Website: apple
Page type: account-dashboard
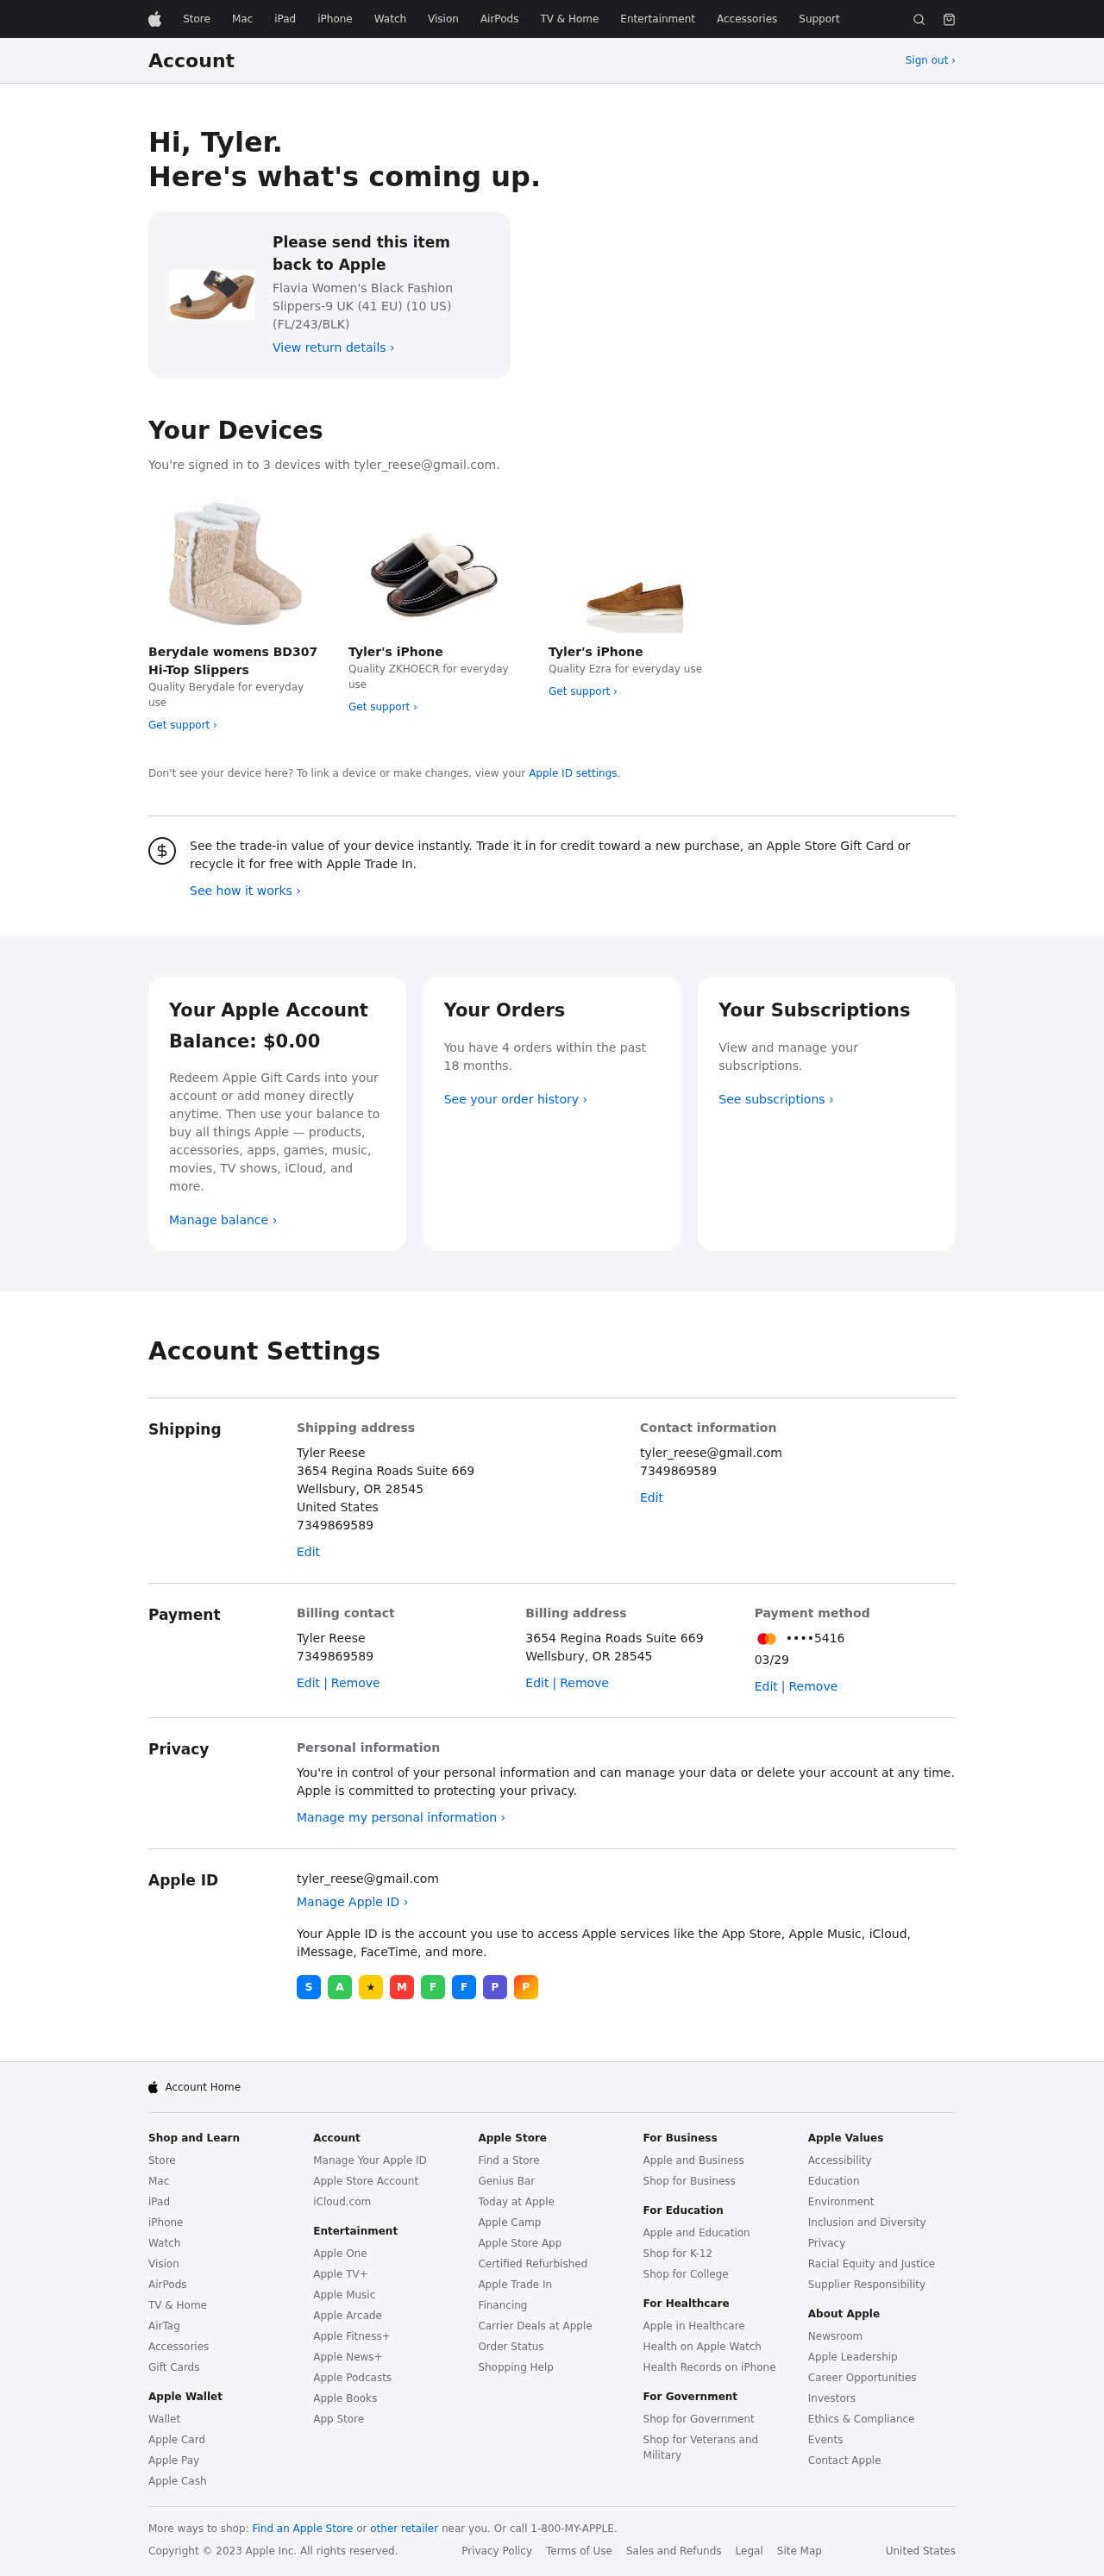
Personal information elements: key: PII_CITY_STATE_ZIP
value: Wellsbury, OR 28545
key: PII_EMAIL
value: tyler_reese@gmail.com
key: PII_FIRSTNAME
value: Tyler
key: PII_FULLNAME
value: Tyler Reese
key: PII_PHONE
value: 7349869589
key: PII_STREET
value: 3654 Regina Roads Suite 669
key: PII_EMAIL2
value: tyler_reese@gmail.com
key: PII_EMAIL3
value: tyler_reese@gmail.com
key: PII_PHONE_LINE
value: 9589
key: PII_PHONE_SUFFIX
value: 9589
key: PII_PHONE2
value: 7349869589
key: PII_PHONE3
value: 7349869589
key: PII_PHONE_NUMERIC
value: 7349869589
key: PII_PHONE_LINE_NUMERIC
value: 9589
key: PII_PHONE_SUFFIX_NUMERIC
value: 9589
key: PII_PHONE2_NUMERIC
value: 7349869589
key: PII_PHONE3_NUMERIC
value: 7349869589
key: PII_PHONE_DIGITS
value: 7349869589
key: PII_PHONE_LAST4
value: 9589
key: PII_LASTNAME
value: Reese
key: PII_FULLNAME2
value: Tyler Reese
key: PII_FULLNAME3
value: Tyler Reese
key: PII_FIRSTNAME2
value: Tyler
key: PII_FIRSTNAME3
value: Tyler
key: PII_LASTNAME2
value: Reese
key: PII_LASTNAME3
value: Reese
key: PII_FIRSTNAME_DERIVED
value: Tyler
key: PII_LASTNAME_DERIVED
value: Reese
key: PII_FULLNAME_DERIVED
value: Tyler Reese
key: PII_NAME_FULL_DERIVED
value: Tyler Reese
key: PII_CITY
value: Wellsbury
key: PII_STATE_ABBR
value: OR
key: PII_POSTCODE
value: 28545
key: PII_POSTCODE_FULL
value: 28545
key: PII_CITY_STATE
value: Wellsbury, OR
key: PII_POSTCODE_NUMERIC
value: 28545
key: PII_CARD_LAST4
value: ••••5416
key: PII_CARD_EXPIRY
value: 03/29
Product elements: key: PRODUCT1_NAME
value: Flavia Women's Black Fashion Slippers-9 UK (41 EU) (10 US) (FL/243/BLK)
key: PRODUCT2_DESC
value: Quality Berydale for everyday use
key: PRODUCT2_NAME
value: Berydale womens BD307 Hi-Top Slippers
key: PRODUCT3_DESC
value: Quality ZKHOECR for everyday use
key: PRODUCT4_DESC
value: Quality Ezra for everyday use
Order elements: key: ORDER_COUNT
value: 4
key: ORDER_HISTORY_MONTHS
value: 18
Other elements: key: NUM_DEVICES
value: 3
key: ACCOUNT_BALANCE
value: $0.00